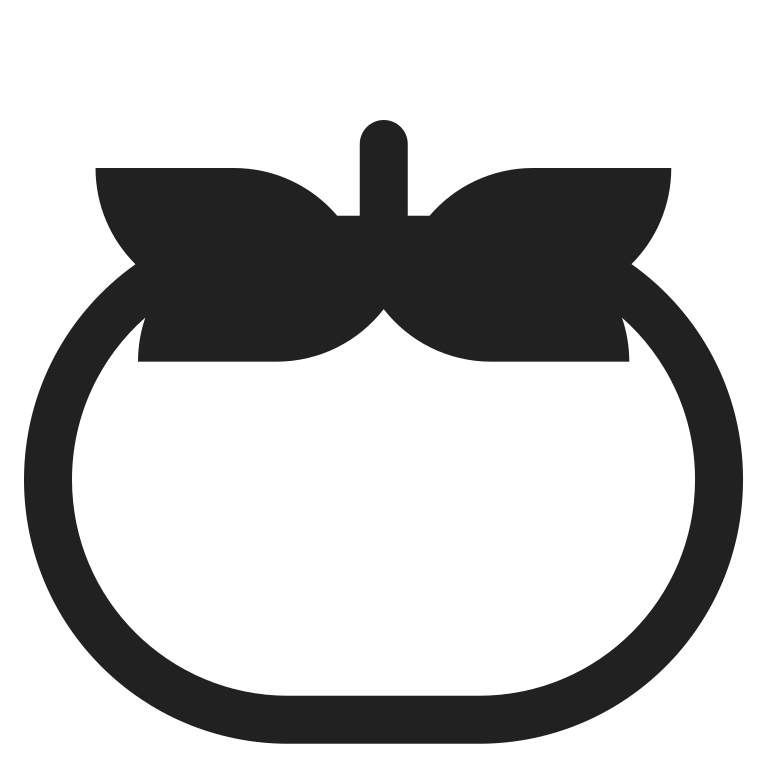
tomato high contrast